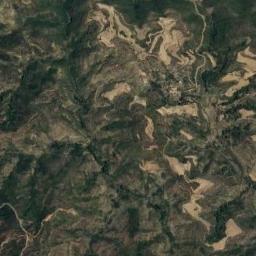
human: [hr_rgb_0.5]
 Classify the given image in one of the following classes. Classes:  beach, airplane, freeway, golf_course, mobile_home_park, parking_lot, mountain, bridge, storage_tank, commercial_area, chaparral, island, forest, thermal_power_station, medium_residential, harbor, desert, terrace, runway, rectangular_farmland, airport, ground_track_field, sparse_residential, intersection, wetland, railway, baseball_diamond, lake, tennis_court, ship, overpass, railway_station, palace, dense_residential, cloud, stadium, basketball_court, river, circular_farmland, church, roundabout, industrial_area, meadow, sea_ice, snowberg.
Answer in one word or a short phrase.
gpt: mountain